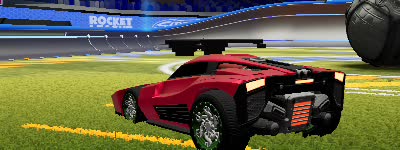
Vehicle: breakout